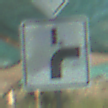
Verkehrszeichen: VerlaufVorfahrtsstrasse8
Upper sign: Vorfahrtsstrasse
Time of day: MorningAfternoon
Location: Roofed (Special)
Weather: PartlyCloudy
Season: NotSpecified
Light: Natural